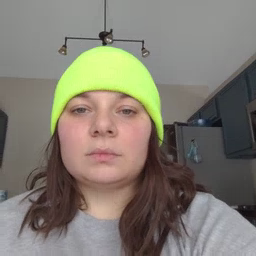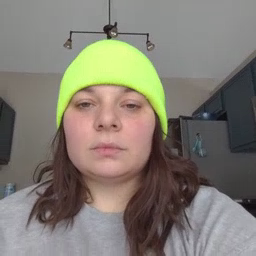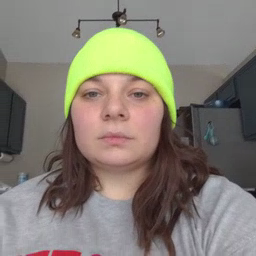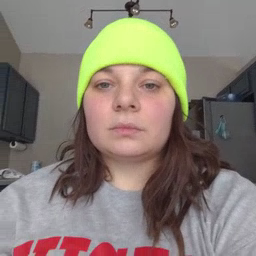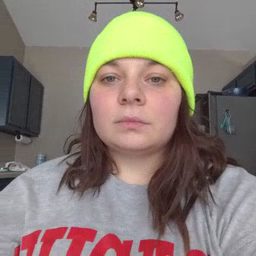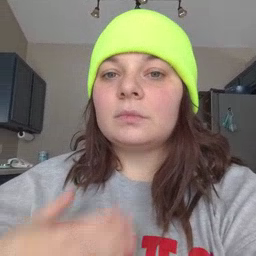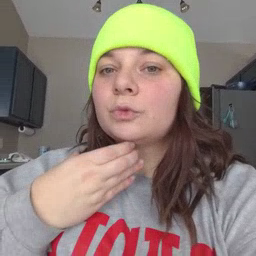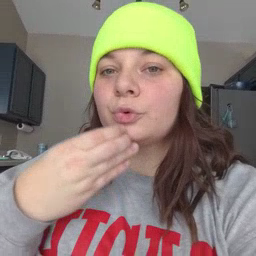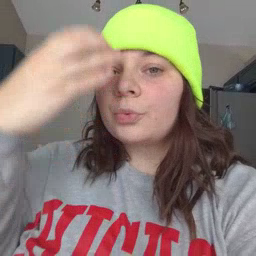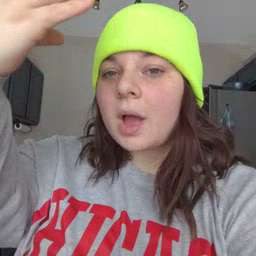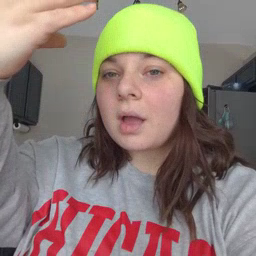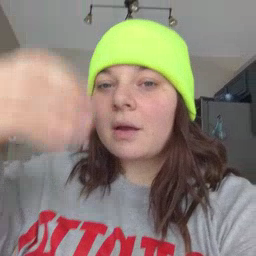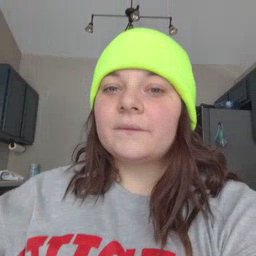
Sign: giraffe